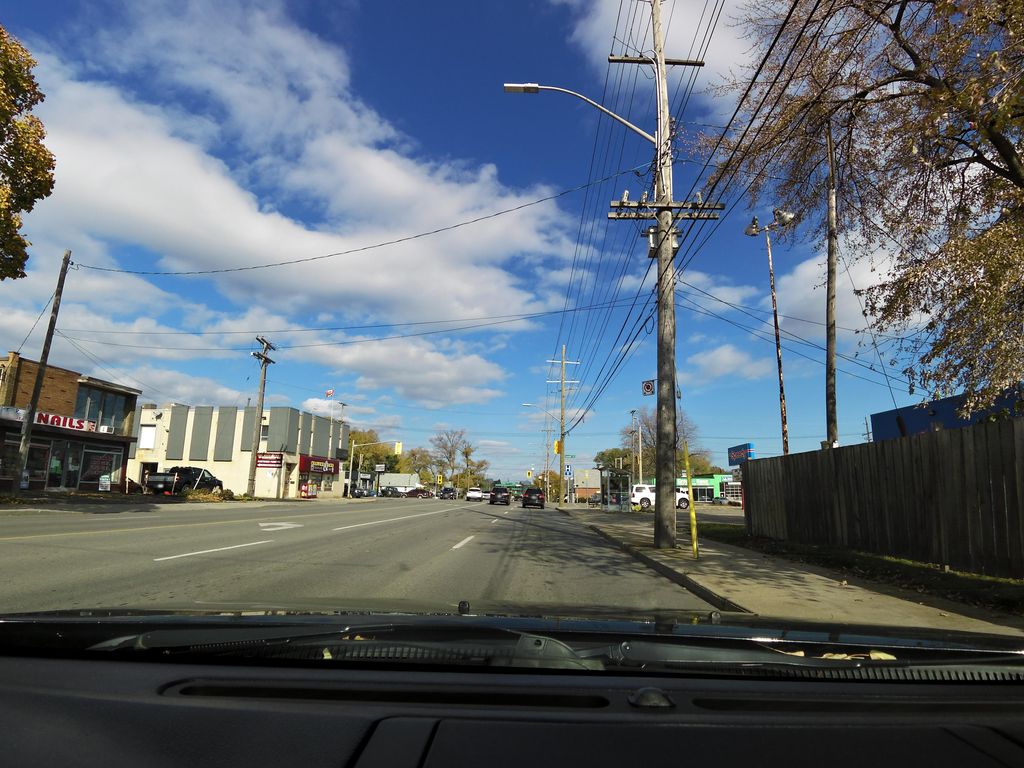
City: hamilton